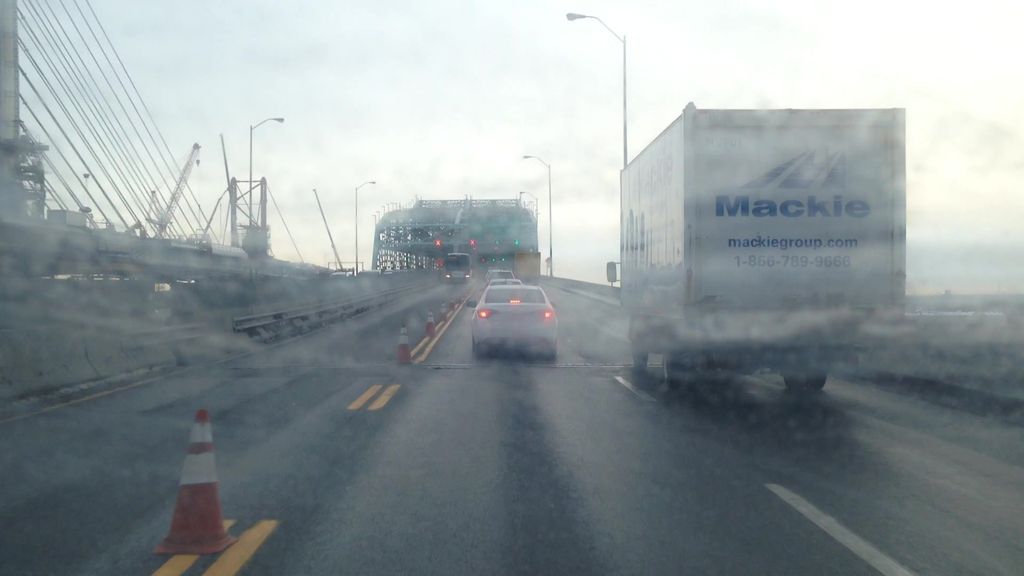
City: montreal